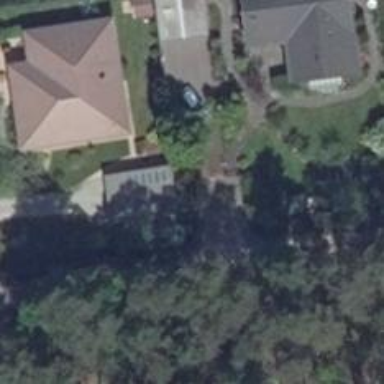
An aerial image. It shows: Evergreen broadleaved tree.